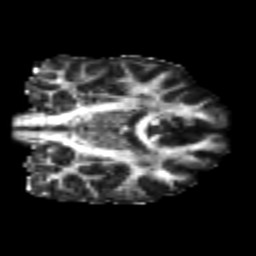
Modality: FA
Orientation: coronal
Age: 20
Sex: male
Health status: healthy
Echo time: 0.074 s